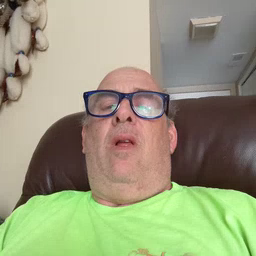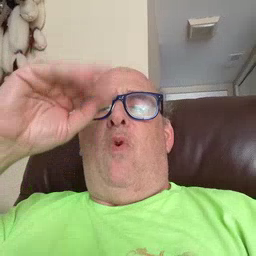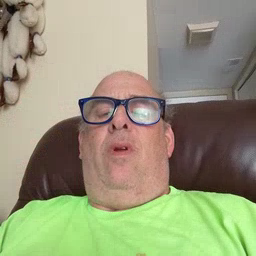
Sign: boy